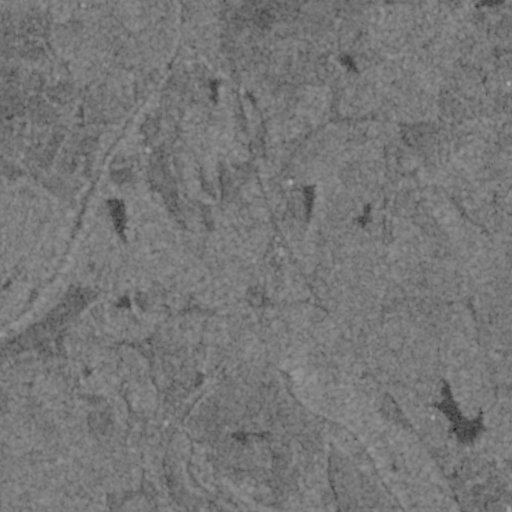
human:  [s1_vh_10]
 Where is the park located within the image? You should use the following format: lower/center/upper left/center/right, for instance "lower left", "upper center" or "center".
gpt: The park is located in the upper left of the image.
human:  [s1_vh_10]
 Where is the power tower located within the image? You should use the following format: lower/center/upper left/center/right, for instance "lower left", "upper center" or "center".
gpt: There is no power tower in the image.

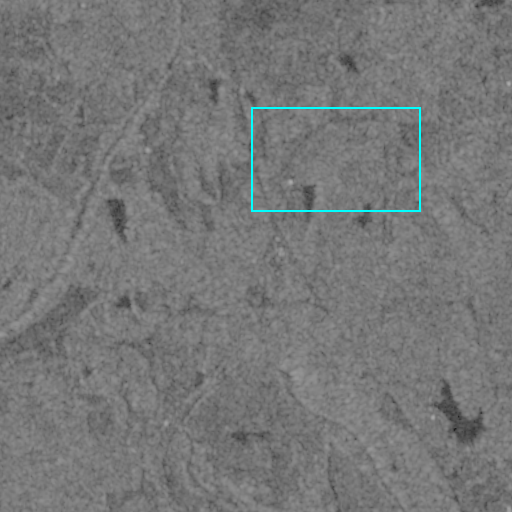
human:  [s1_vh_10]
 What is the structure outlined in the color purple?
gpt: There is no purple outline.
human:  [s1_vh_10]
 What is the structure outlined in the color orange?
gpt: There is no structure outlined in orange.